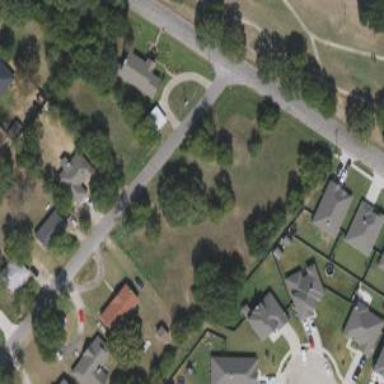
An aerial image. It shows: Grassy plot in zoning area.